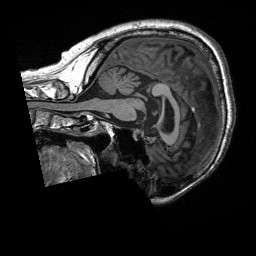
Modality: T1w
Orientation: sagittal
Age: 68
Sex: male
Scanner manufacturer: siemens
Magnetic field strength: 3 T
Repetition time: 2.4 s
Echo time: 0.00226 s